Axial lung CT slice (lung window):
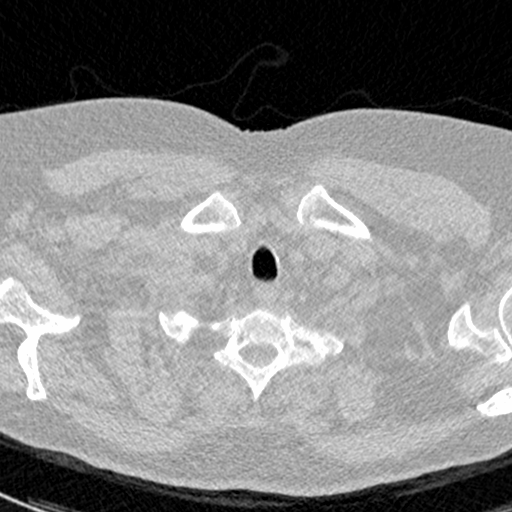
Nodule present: no